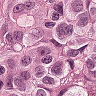
Metastatic tissue present: yes